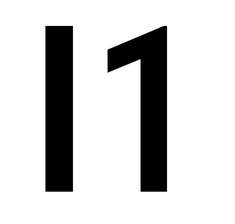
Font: Roboto_Condensed_Medium